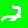
Digit: 2